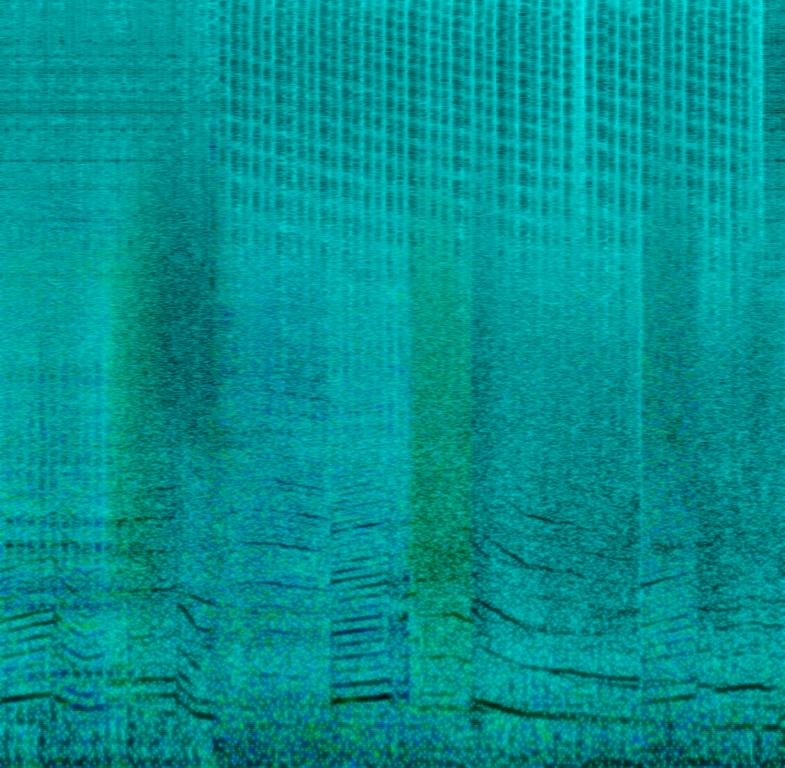
This audio clip features programmed percussion playing a trap beat. Hi-hats are played at a very fast tempo. The kick drum plays continuously in eighth notes. The sound of racing cars is the main point of focus in this clip. There are no voices. There are no other instruments and no melody.